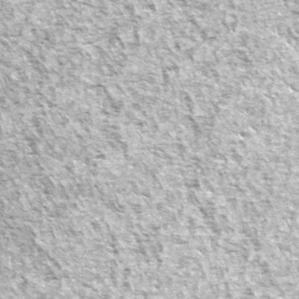
Label: frost